Brain MRI, t2w sequence, axial 2D slice.
Patient: age 28, sex F, weight 95 kg, height 1.95 m
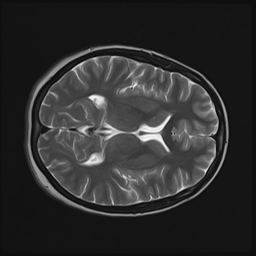